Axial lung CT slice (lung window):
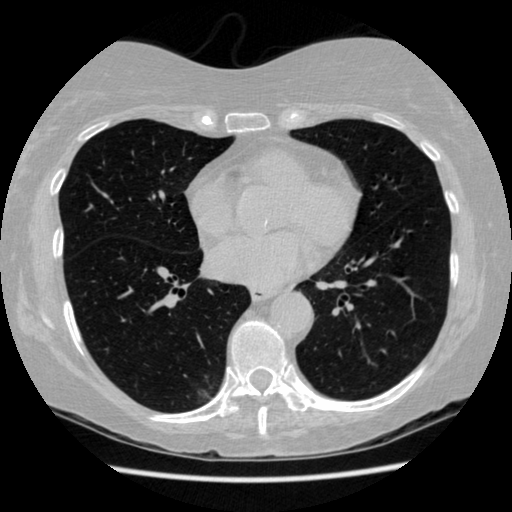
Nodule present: no